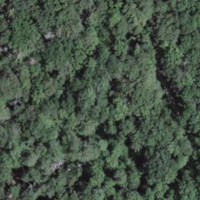
EUNIS habitat code: 41
Species observed at this site:
Lathyrus vernus
Mercurialis perennis